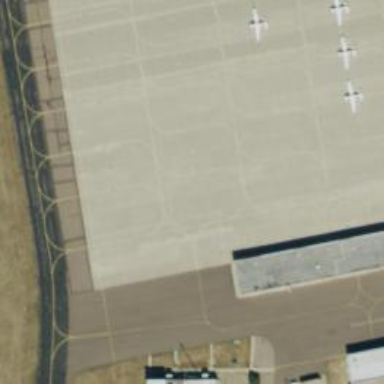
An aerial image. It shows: Image of taxiway at airport.